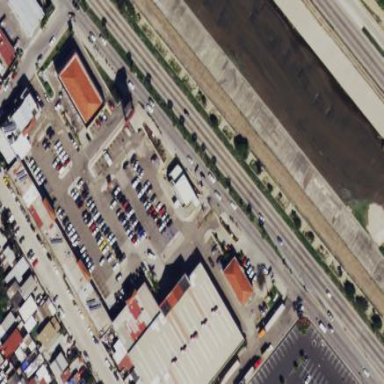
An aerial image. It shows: Retail area.